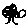
Label: tree